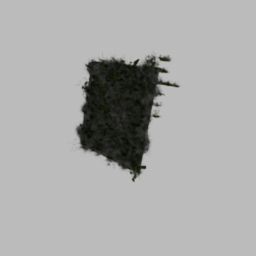
Label: nature